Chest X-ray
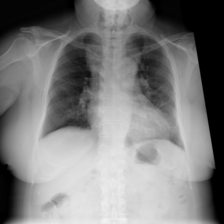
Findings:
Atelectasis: negative
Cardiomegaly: negative
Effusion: negative
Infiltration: negative
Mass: negative
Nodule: negative
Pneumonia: negative
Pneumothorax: negative
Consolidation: negative
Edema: negative
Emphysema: negative
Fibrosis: negative
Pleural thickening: negative
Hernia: negative